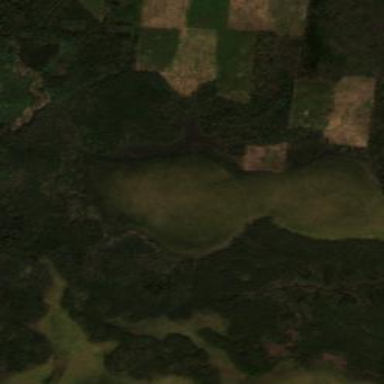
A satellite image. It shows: Wetland area.